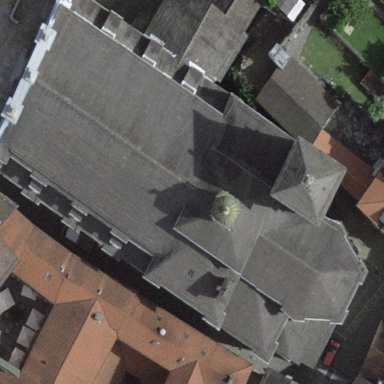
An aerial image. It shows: Building that serves as place of worship.